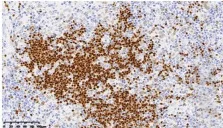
Histopathology and immunohistochemistry of the lymph nodes of this patient. PAX-5 (20x).
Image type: pathology (immunostaining)